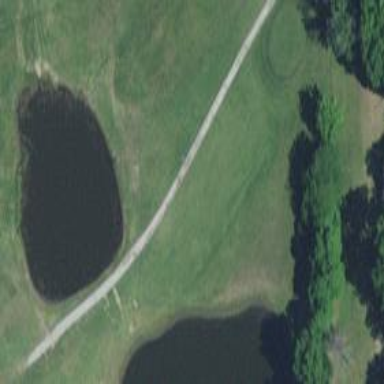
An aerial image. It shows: Grassy fairway on golf course.